Question: I have an <URL> that I am making, and I need a way of editing the document's title. I was considering touching the title of the navigation item and have a custom view appear.
I did this in an initial version of the application with a button bar item (and target/action), but I cannot seem to find a way to do it with the managed navigation bar.
The alternative I was considering was putting another bar at the bottom with an item to do just that, but it doesn't seem like the best design if I don't need to do it, as it takes away from viewing space.

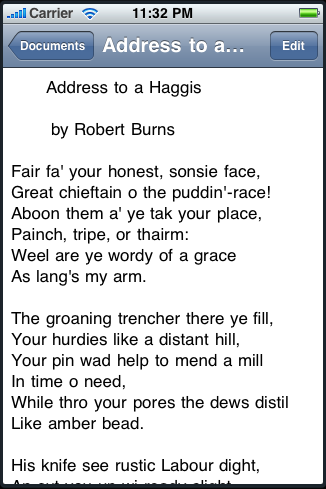
Answer: You can set the 'titleView' property of the view controller's 'navigationItem' to a 'UIButton' of type Custom. Then wire the button up to a method on the view controller. Now when the user taps the title, it'll fire the method on your controller.